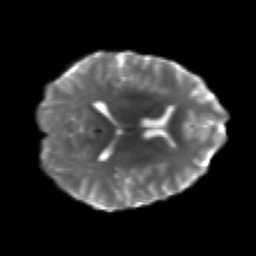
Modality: T2w
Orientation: axial
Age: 27
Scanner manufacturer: siemens
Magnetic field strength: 3 T
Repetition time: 4.52 s
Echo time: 0.084 s